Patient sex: M
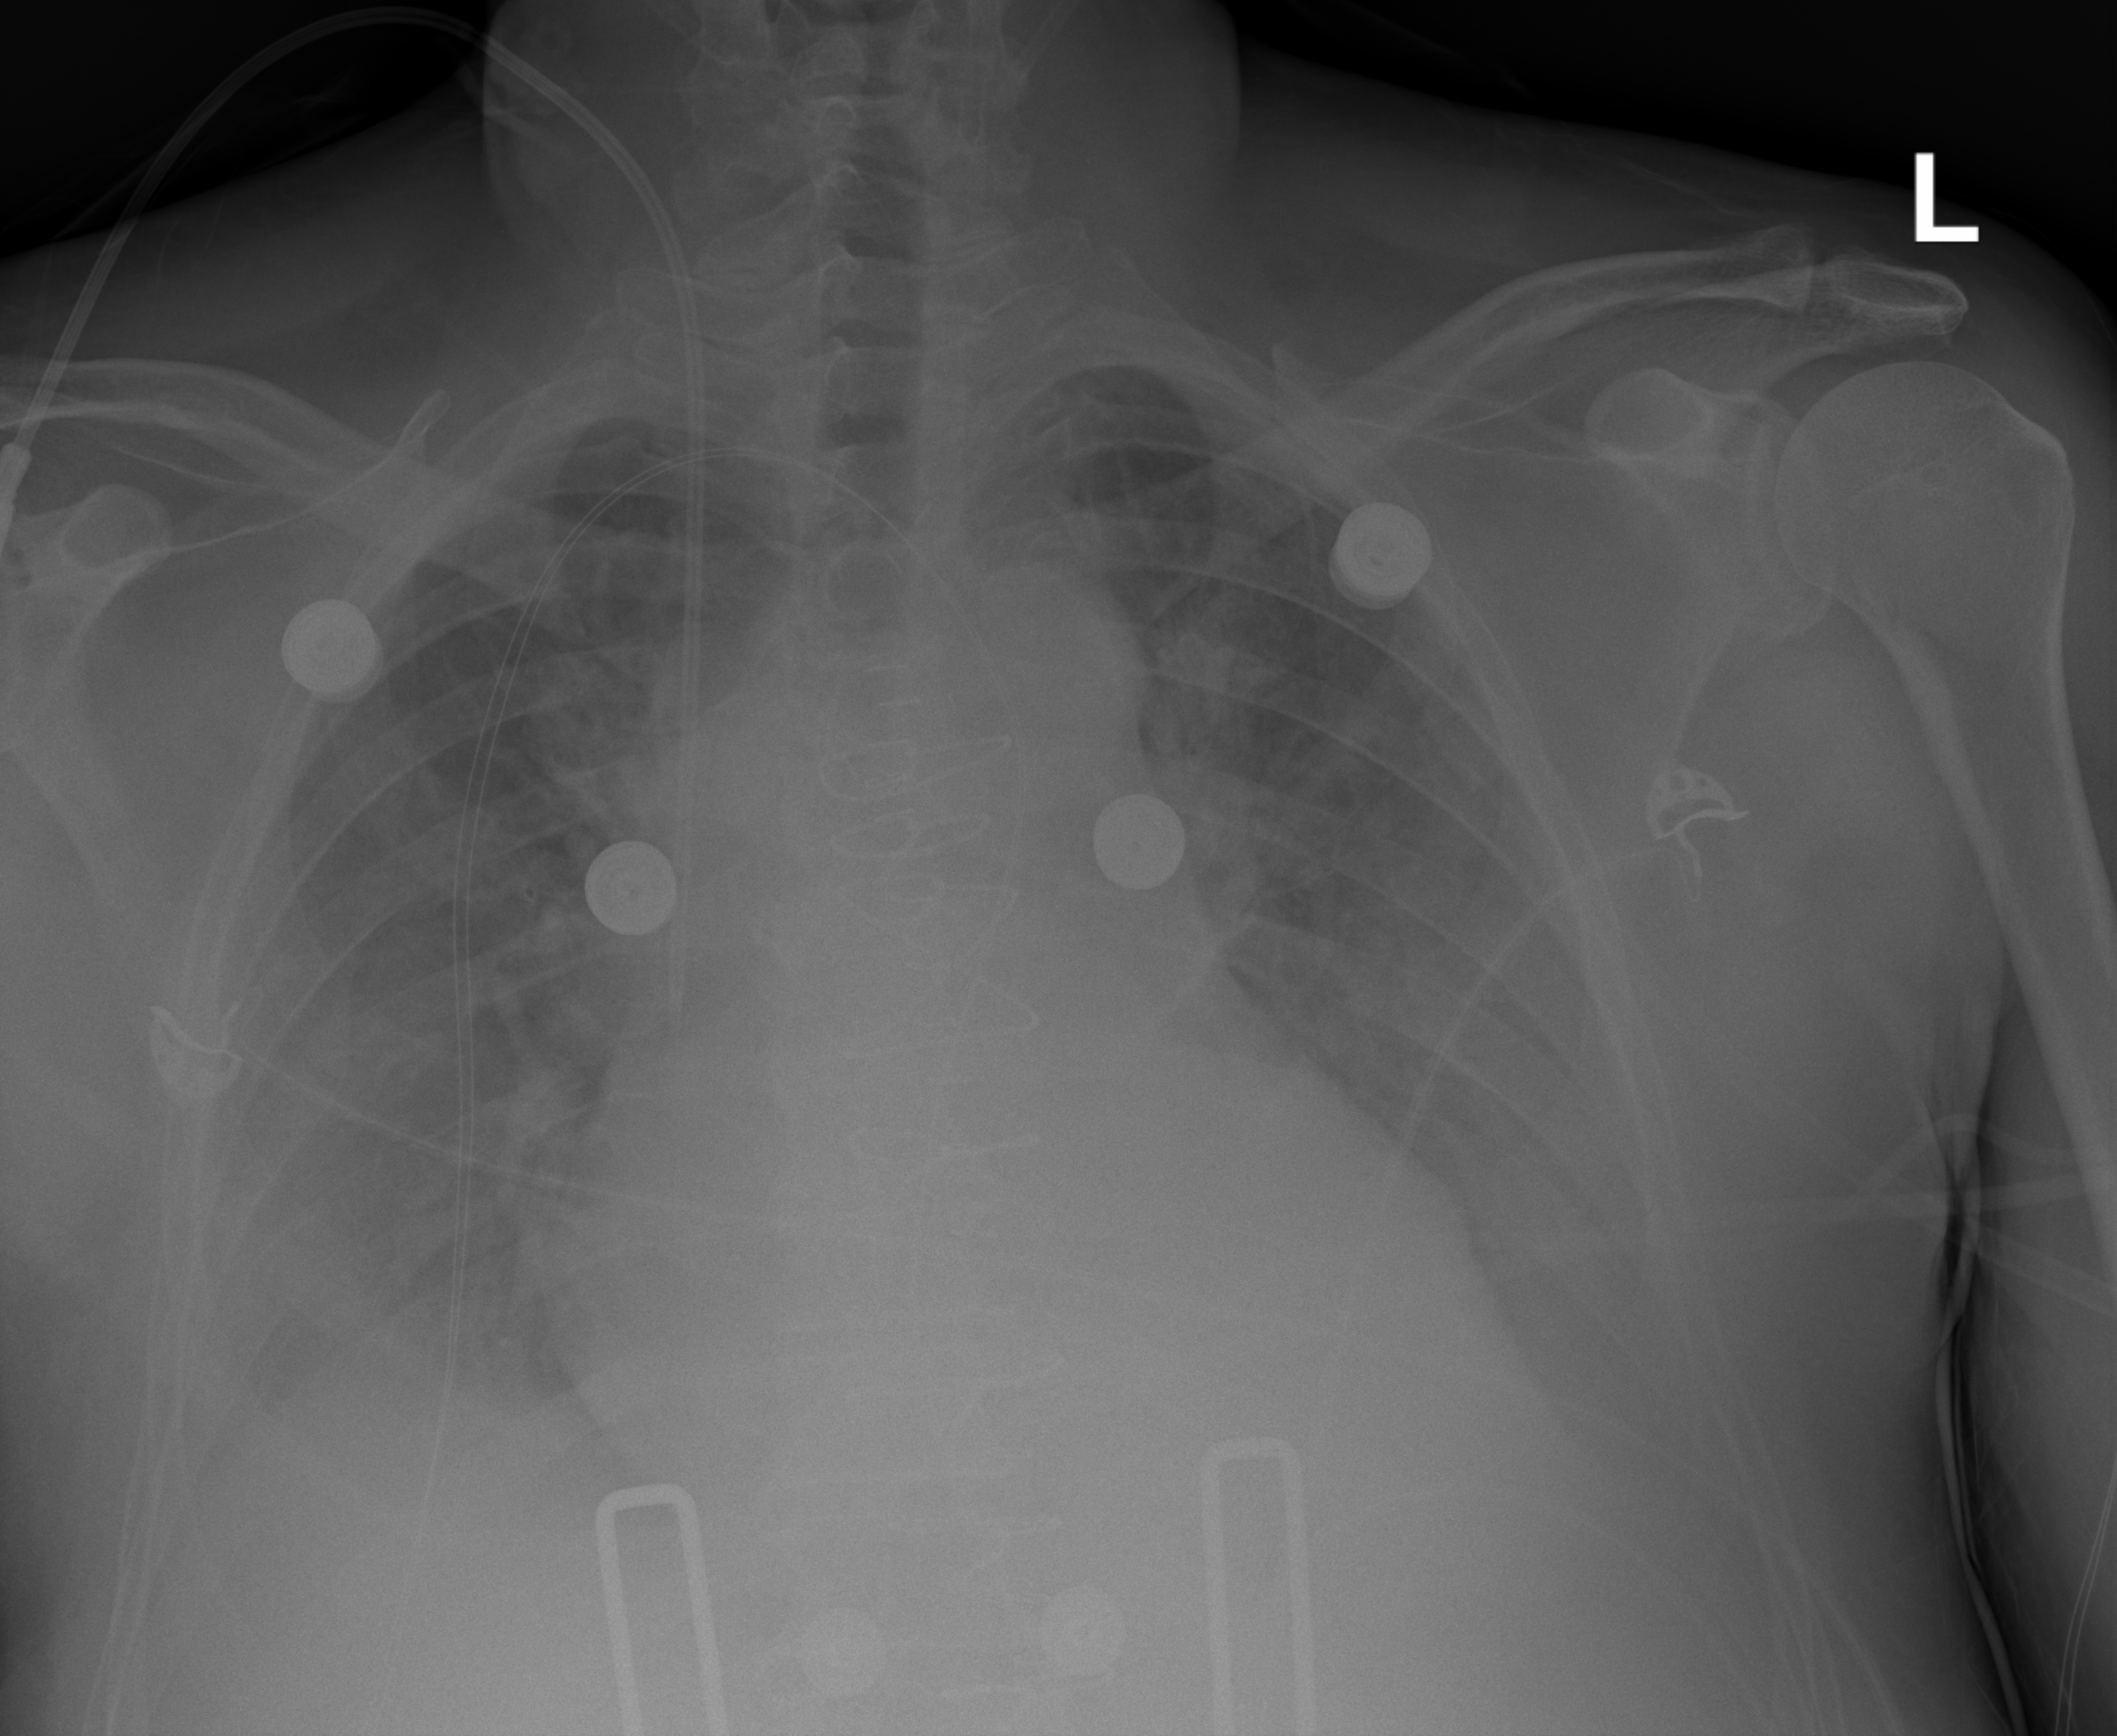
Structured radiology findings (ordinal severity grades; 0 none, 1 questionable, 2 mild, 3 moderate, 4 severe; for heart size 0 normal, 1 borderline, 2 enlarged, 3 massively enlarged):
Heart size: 2
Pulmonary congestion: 2
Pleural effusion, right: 3
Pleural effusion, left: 3
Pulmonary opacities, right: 2
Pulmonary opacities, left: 2
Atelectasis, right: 3
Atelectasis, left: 3